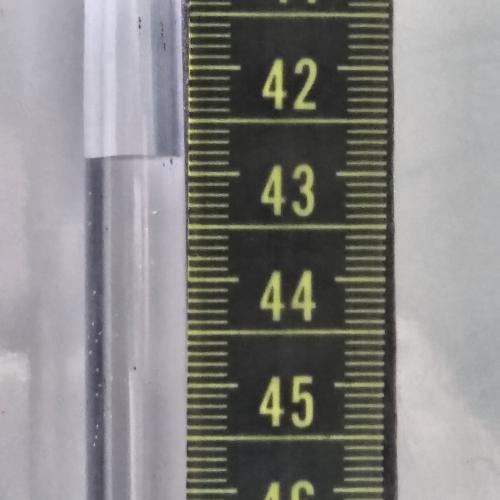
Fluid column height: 42.9 cm